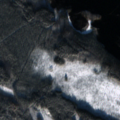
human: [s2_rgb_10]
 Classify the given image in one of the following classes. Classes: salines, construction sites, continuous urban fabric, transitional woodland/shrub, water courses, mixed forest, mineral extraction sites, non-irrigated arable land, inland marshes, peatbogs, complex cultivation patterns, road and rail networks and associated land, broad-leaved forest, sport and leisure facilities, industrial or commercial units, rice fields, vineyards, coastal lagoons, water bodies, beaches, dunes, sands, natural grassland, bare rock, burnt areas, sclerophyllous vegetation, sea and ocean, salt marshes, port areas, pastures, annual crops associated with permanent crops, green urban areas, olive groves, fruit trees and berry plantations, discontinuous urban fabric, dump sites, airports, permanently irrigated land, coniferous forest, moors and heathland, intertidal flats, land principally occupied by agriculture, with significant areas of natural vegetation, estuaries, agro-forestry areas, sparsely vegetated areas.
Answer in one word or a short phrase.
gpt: coniferous forest, mixed forest, peatbogs, water bodies